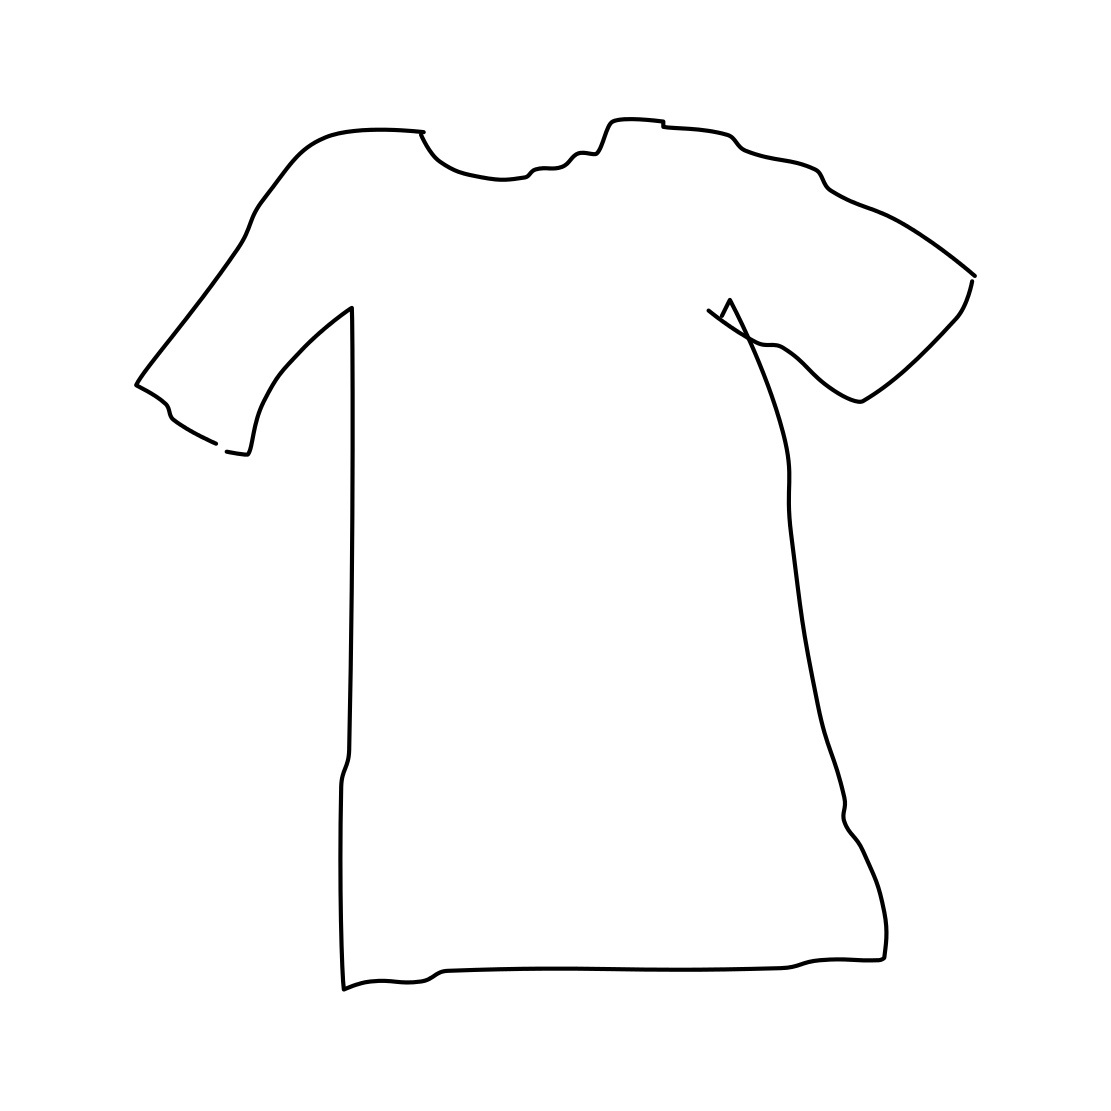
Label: t-shirt